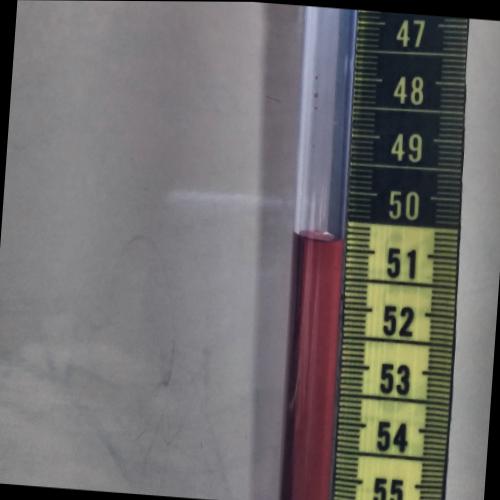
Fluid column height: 50.8 cm